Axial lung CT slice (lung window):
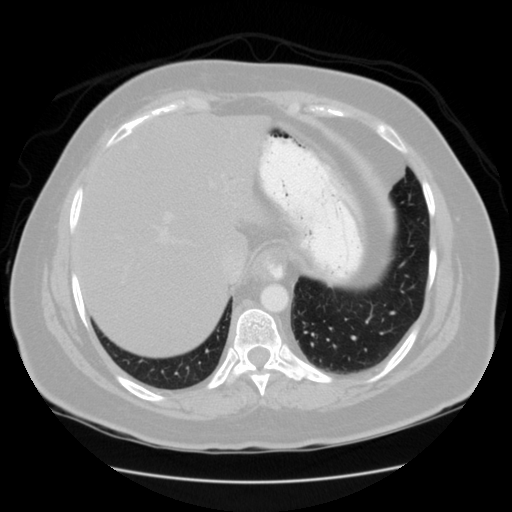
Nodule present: no